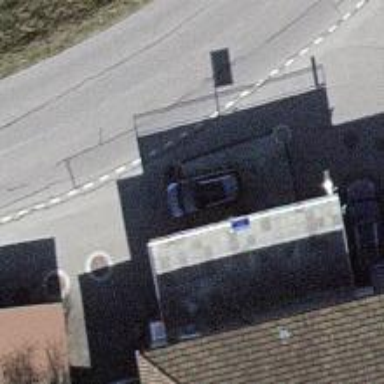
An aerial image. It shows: Fuel station.